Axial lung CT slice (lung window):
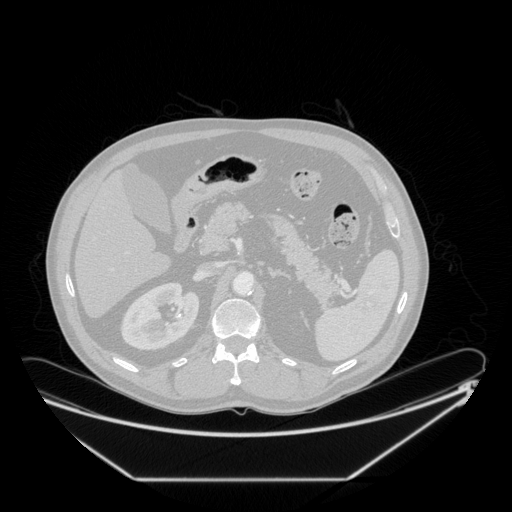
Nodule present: no